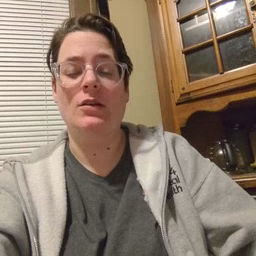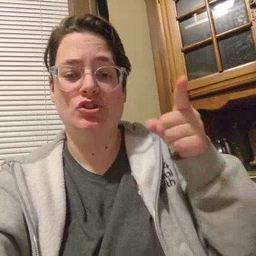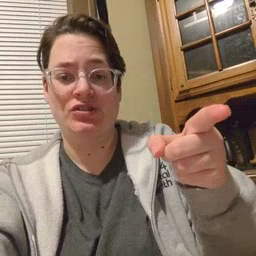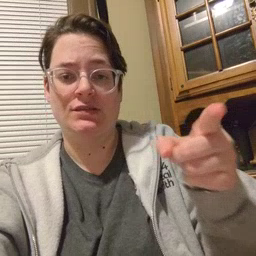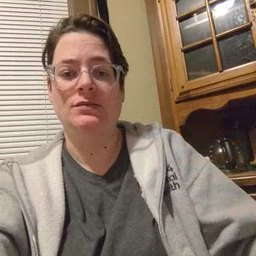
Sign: hesheit